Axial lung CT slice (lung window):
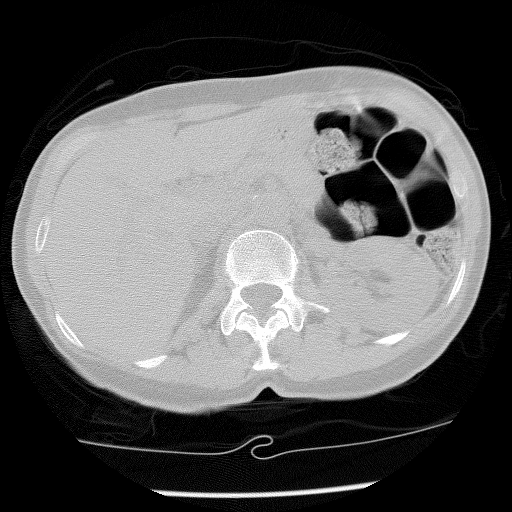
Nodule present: no